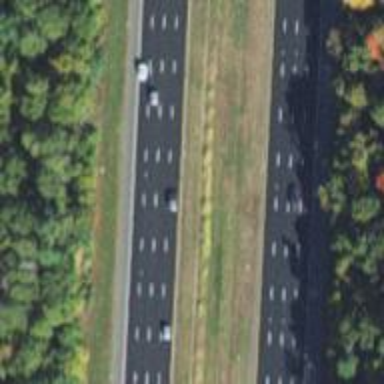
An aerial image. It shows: Asphalt motorway.